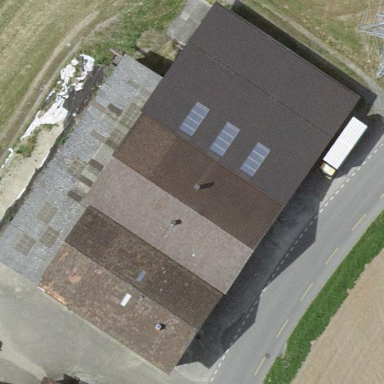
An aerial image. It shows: Farm building.